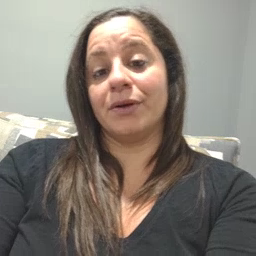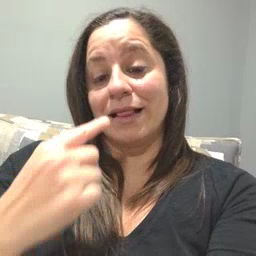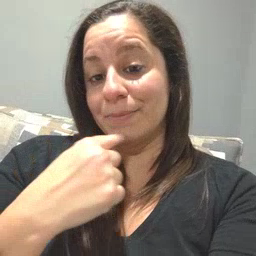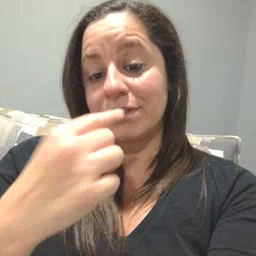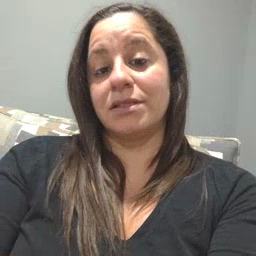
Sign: lips